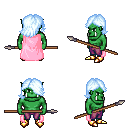
a pixel art fantasy rpg character, male body template, orc, green skin, pink cape, magenta pants, white cyan swoop hairstyle, gold boots, spear, four views (front, back, left, right), 2x2 character sprite sheet, small pixel art, hard edges, no anti-aliasing